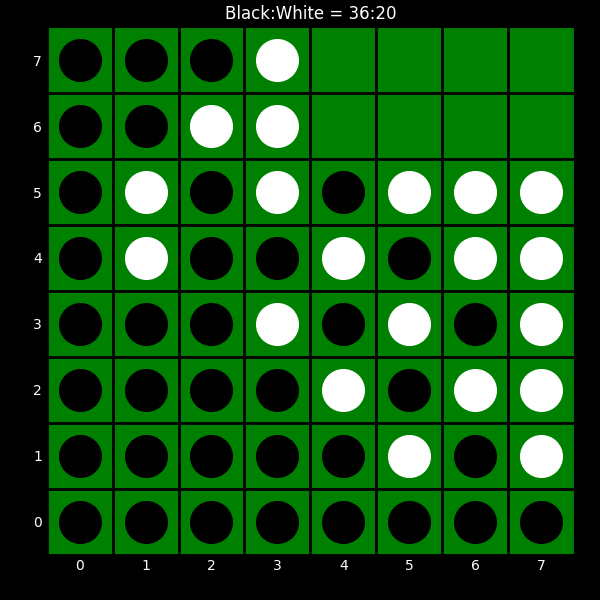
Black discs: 36
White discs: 20